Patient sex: F
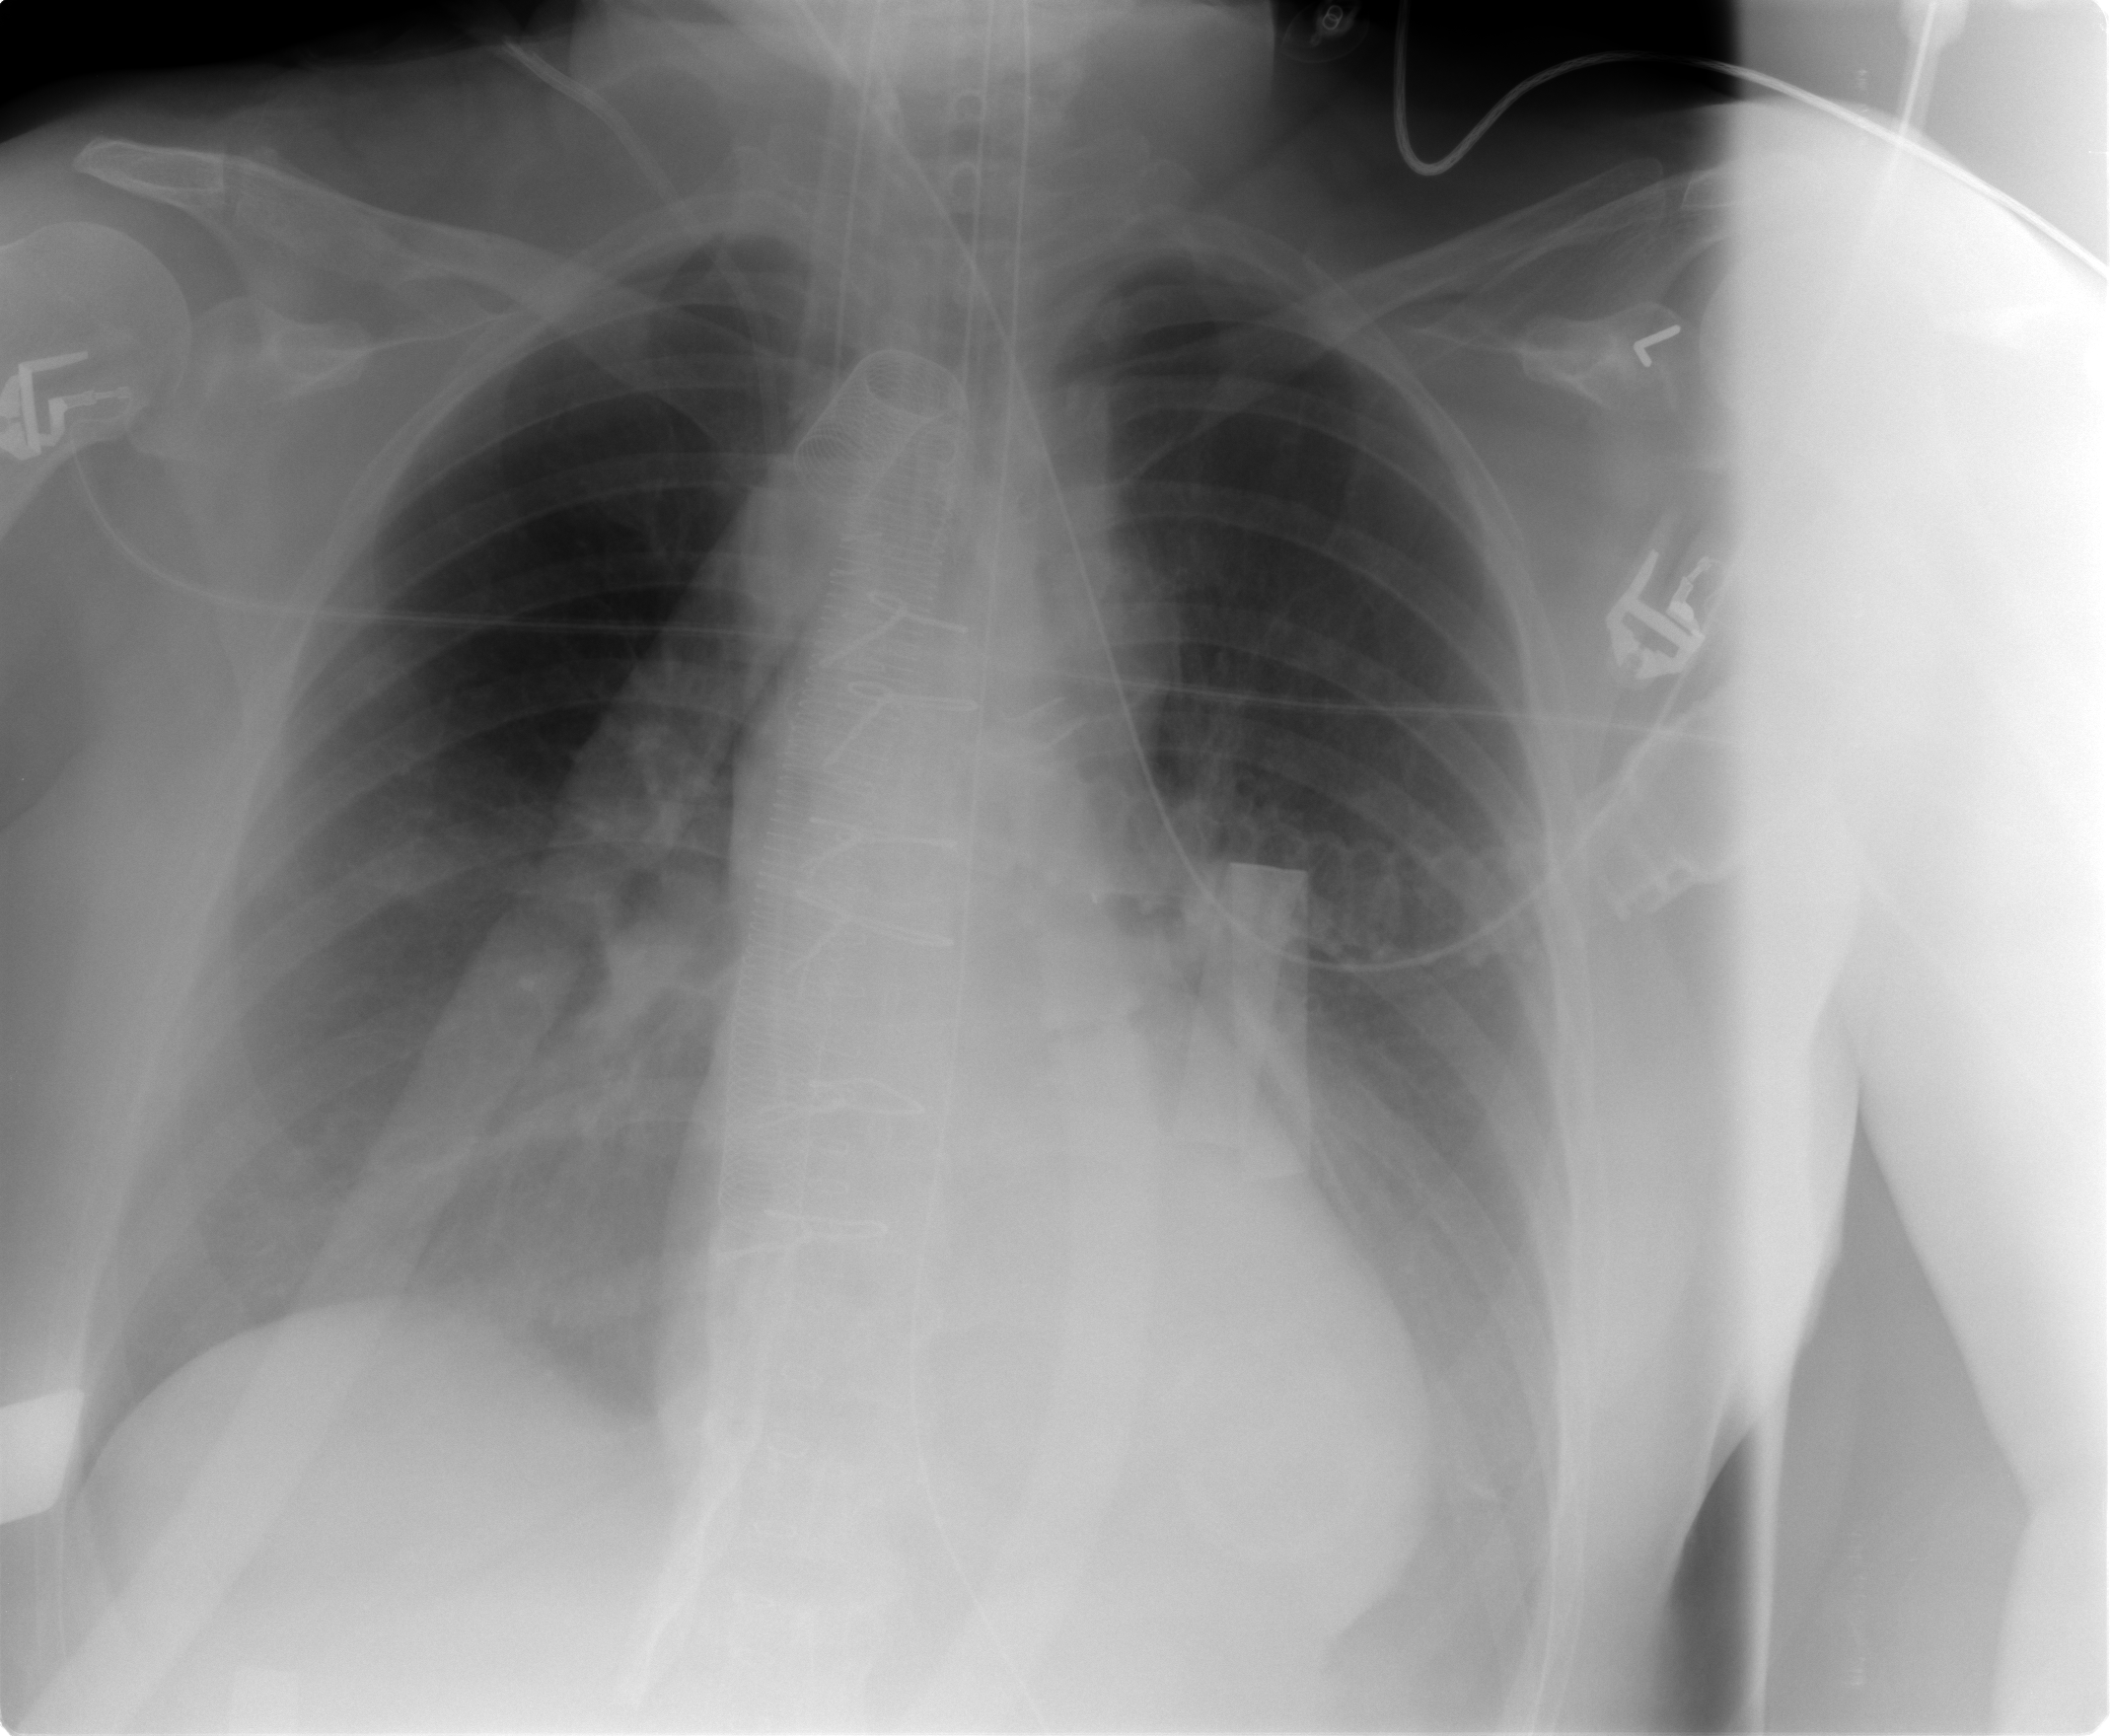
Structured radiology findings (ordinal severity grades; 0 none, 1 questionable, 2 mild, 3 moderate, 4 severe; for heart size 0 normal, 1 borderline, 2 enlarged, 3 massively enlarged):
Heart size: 0
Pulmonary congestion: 0
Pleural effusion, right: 2
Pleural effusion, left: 2
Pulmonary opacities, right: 0
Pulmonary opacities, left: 0
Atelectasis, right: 2
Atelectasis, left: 2